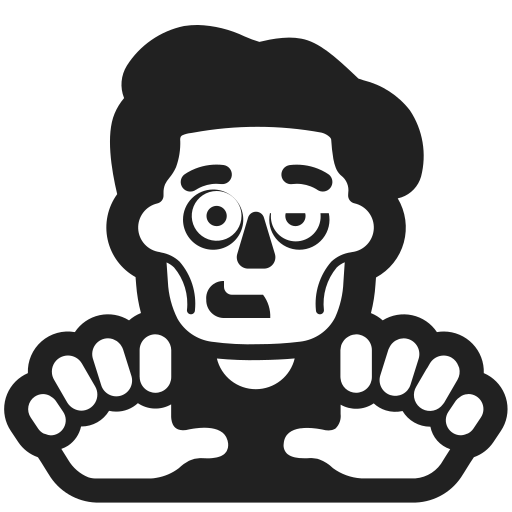
man zombie high contrast